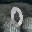
Label: 0